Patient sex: F
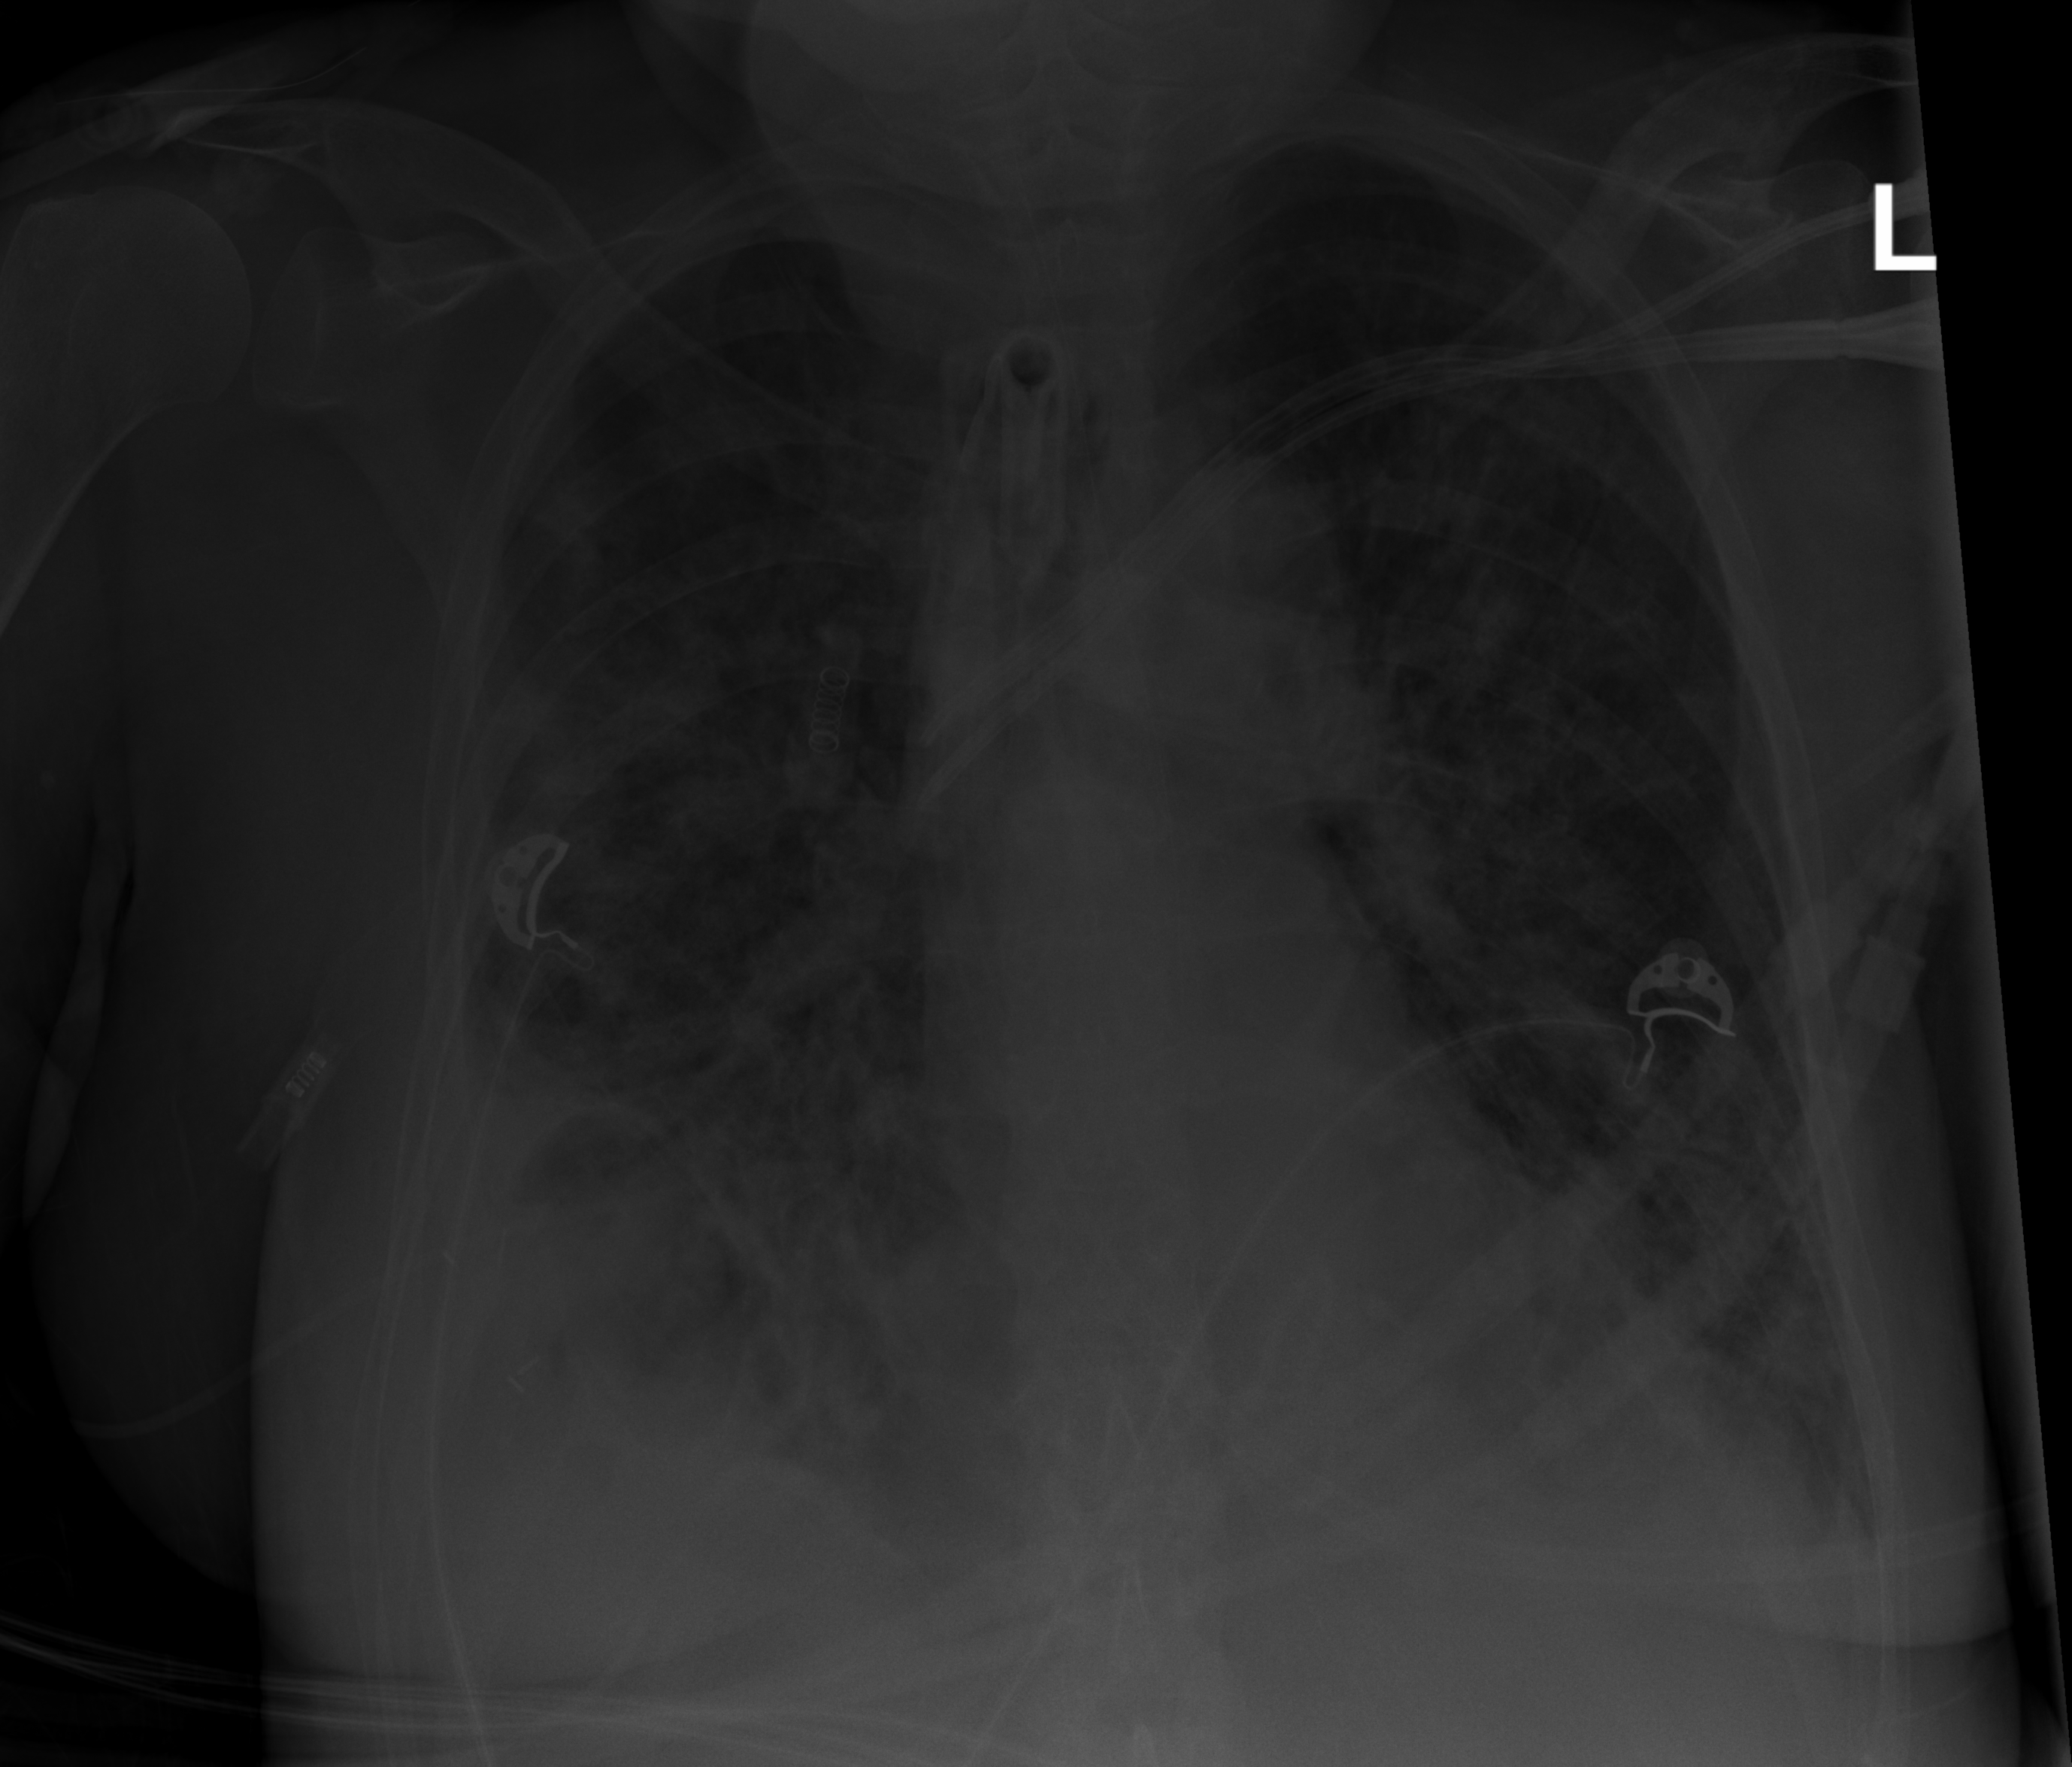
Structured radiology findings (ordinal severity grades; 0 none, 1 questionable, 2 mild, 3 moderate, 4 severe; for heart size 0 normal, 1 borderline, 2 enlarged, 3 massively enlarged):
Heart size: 0
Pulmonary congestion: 2
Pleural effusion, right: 3
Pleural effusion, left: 2
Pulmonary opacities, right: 3
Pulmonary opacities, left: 3
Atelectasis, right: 3
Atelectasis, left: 2